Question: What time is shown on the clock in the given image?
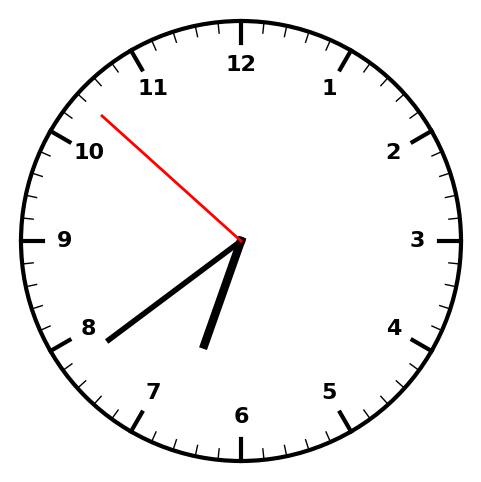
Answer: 06:38:52